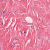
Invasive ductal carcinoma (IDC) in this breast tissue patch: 0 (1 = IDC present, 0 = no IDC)